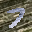
Label: 7